Question: I'm creating an app the must have internet connection,
and if the connection is lost, i need to disable any interaction with the user.
I do that by listening to android.net.conn.CONNECTIVITY_CHANGE.
which works great.
I want to put an alert dialog and gray the whole background from the BroadcastReceiver.

anyway to make that happen?
Thanks.
Shahar.
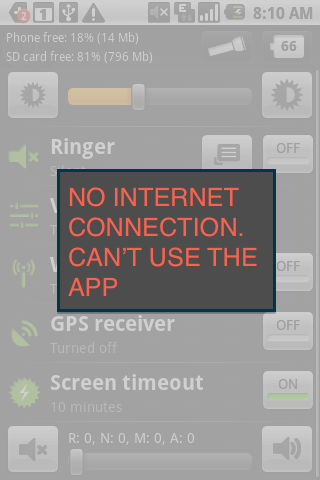
Answer: If anyone wants to know,
i used broadcast receiver on my main activity.
'''
/*
here we handle connection lost event
show a popup over the screen to notify the user
*/
static final String ACTION = "android.net.conn.CONNECTIVITY_CHANGE";
public class ConnectionReceiver extends BroadcastReceiver {
private static final String TAG = "ConnectionReceiver";
private AlertDialog alertDialog;
public ConnectionReceiver() {
}
@Override
public void onReceive(Context context, Intent intent) {
if (intent.getAction().equals("android.net.conn.CONNECTIVITY_CHANGE")) {
ConnectivityManager cm =
(ConnectivityManager) context.getSystemService(Context.CONNECTIVITY_SERVICE);
NetworkInfo activeNetwork = cm.getActiveNetworkInfo();
boolean isConnected = activeNetwork != null &&
activeNetwork.isConnectedOrConnecting();
if (isConnected) {
try {
if (alertDialog != null && alertDialog.isShowing())
alertDialog.dismiss();
} catch (Exception e) {
e.printStackTrace();
}
} else {
if (alertDialog == null || !alertDialog.isShowing()) {
AlertDialog.Builder builder = new AlertDialog.Builder(context);
builder.setTitle("No internet connection");
builder.setMessage("check your connection.");
builder.setCancelable(false);
alertDialog = builder.create();
alertDialog.show();
}
}
}
}
}
'''